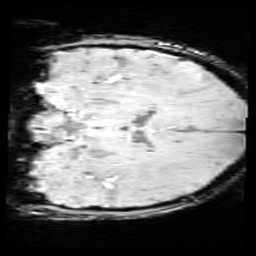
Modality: SWI
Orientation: coronal
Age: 12
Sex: female
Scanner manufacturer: siemens
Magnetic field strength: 3 T
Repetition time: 0.027 s
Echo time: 0.02 s